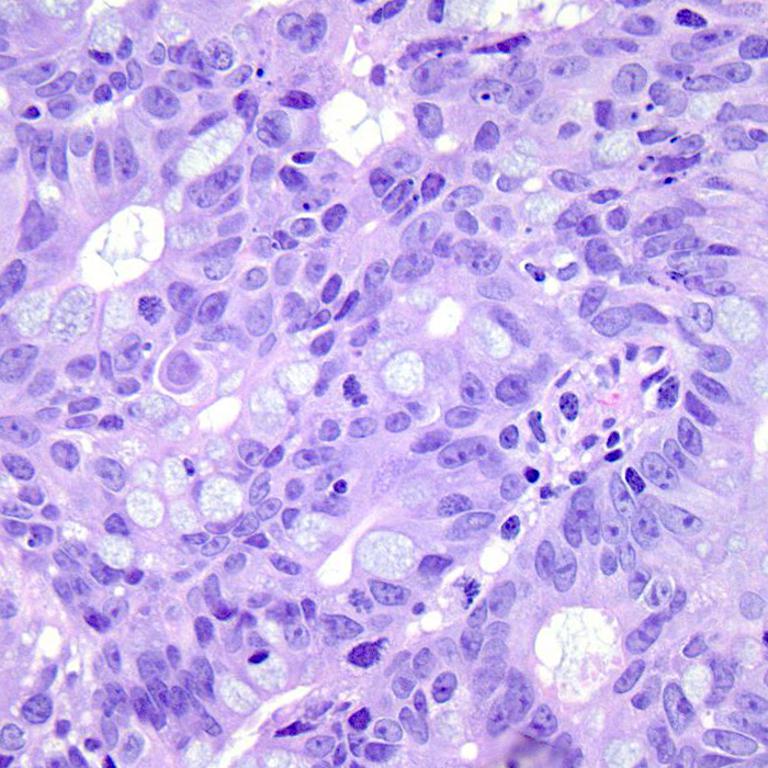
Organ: colon
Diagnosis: adenocarcinomas